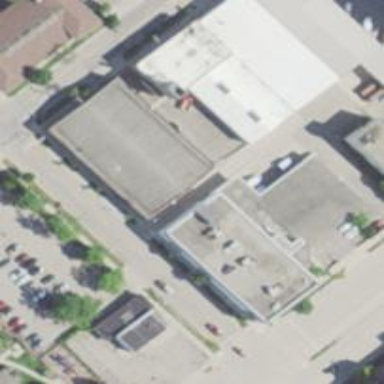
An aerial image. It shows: Public post office building.